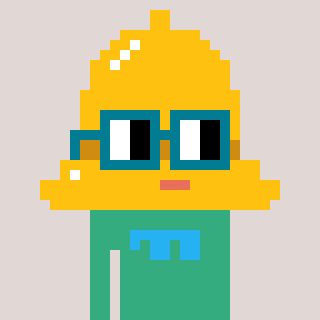
a pixel art character with square dark green glasses, a bell-shaped head and a teal-colored body on a warm background